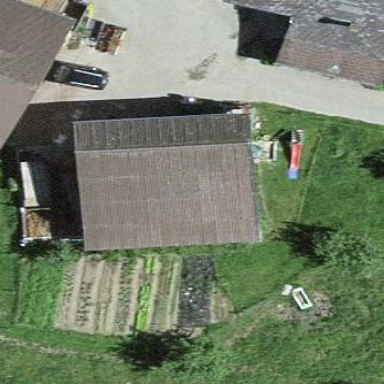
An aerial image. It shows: Shed building.